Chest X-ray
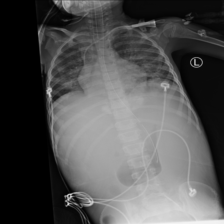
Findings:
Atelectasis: negative
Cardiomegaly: negative
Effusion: negative
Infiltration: positive
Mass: negative
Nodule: negative
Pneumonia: negative
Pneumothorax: negative
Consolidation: negative
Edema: negative
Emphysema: negative
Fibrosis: negative
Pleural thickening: negative
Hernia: negative